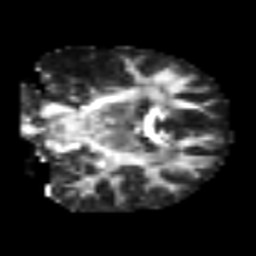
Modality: FA
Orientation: coronal
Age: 49
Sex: female
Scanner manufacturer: siemens
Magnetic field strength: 3 T
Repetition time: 6.1 s
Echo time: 0.101 s